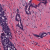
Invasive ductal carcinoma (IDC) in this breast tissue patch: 0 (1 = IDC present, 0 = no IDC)